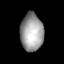
Tissue: lung
Cell type: Endothelial cells
Senescence score: 0.5597
Nuclear area (px): 850
Mean DAPI intensity: 155.509